Question:
First i used html_doc=requests.get(x) to read the page but when i printed the soup, i got 403 Forbidden error.
In order to bypass this, i added a User Agent and used this code: html_doc=requests.get(x, headers=header)
However, this time, i got a 400 Bad Request error when i tried to print the soup.
Could some one guide me and help find a solution to this problem?
Edit - Code:
'''
from bs4 import BeautifulSoup, NavigableString
from urllib import request
import requests
import lxml
from lxml import etree
from lxml import html
x='https://www.topstockresearch.com/INDIAN_STOCKS/COMPUTERS_SOFTWARE/Wipro_Ltd.html'
header = {'User Agent' : 'Mozilla/5.0 (compatible; MSIE 9.0; Windows Phone OS 7.5; Trident/5.0; IEMobile/9.0)'}
html_doc=requests.get(x, headers=header) #With header
html_doc=requests.get(x) #Without Header
soup = BeautifulSoup(html_doc.text, 'lxml')
print(soup)
'''
URL: x=https://www.topstockresearch.com/INDIAN_STOCKS/COMPUTERS_SOFTWARE/Wipro_Ltd.html
Thanks for reading!
EDIT2: Solved by using this code:
'''
import requests
session = requests.Session()
response = session.get('https://www.topstockresearch.com/INDIAN_STOCKS/COMPUTERS_SOFTWARE/Wipro_Ltd.html', headers={'User-Agent': 'Mozilla/5.0'})
print(response.text)
'''
PS: im just learning coding and this is not for any work related purposes. Just a personal project relating to the stock market.
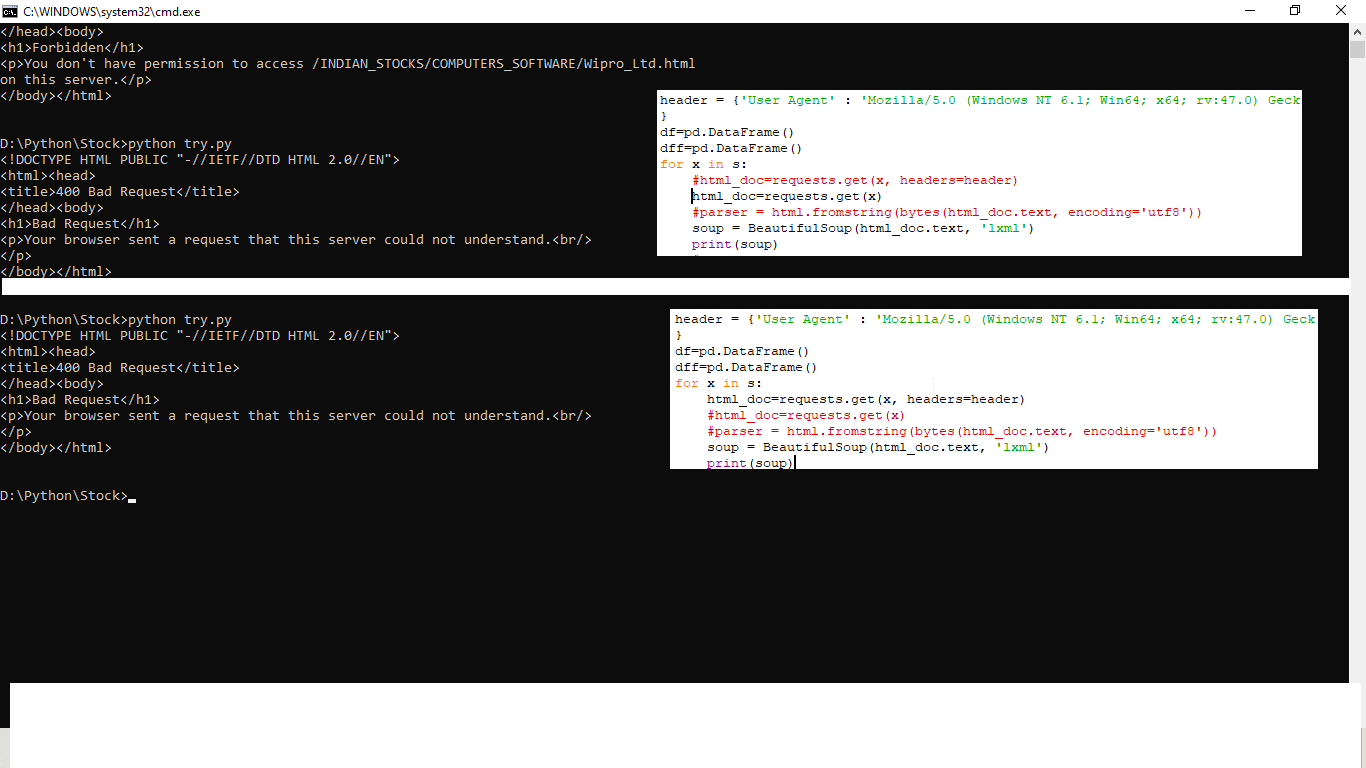
Answer: You'll need to use 'User-Agent:' not 'User Agent:'. HTTP headers should not use spaces in their keys.